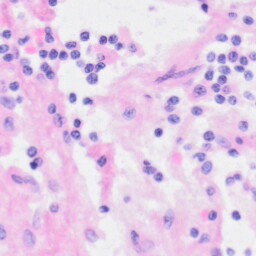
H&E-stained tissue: Kidney